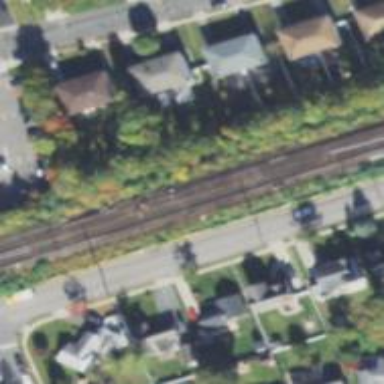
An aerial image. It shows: Electrified rail railway.